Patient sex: M
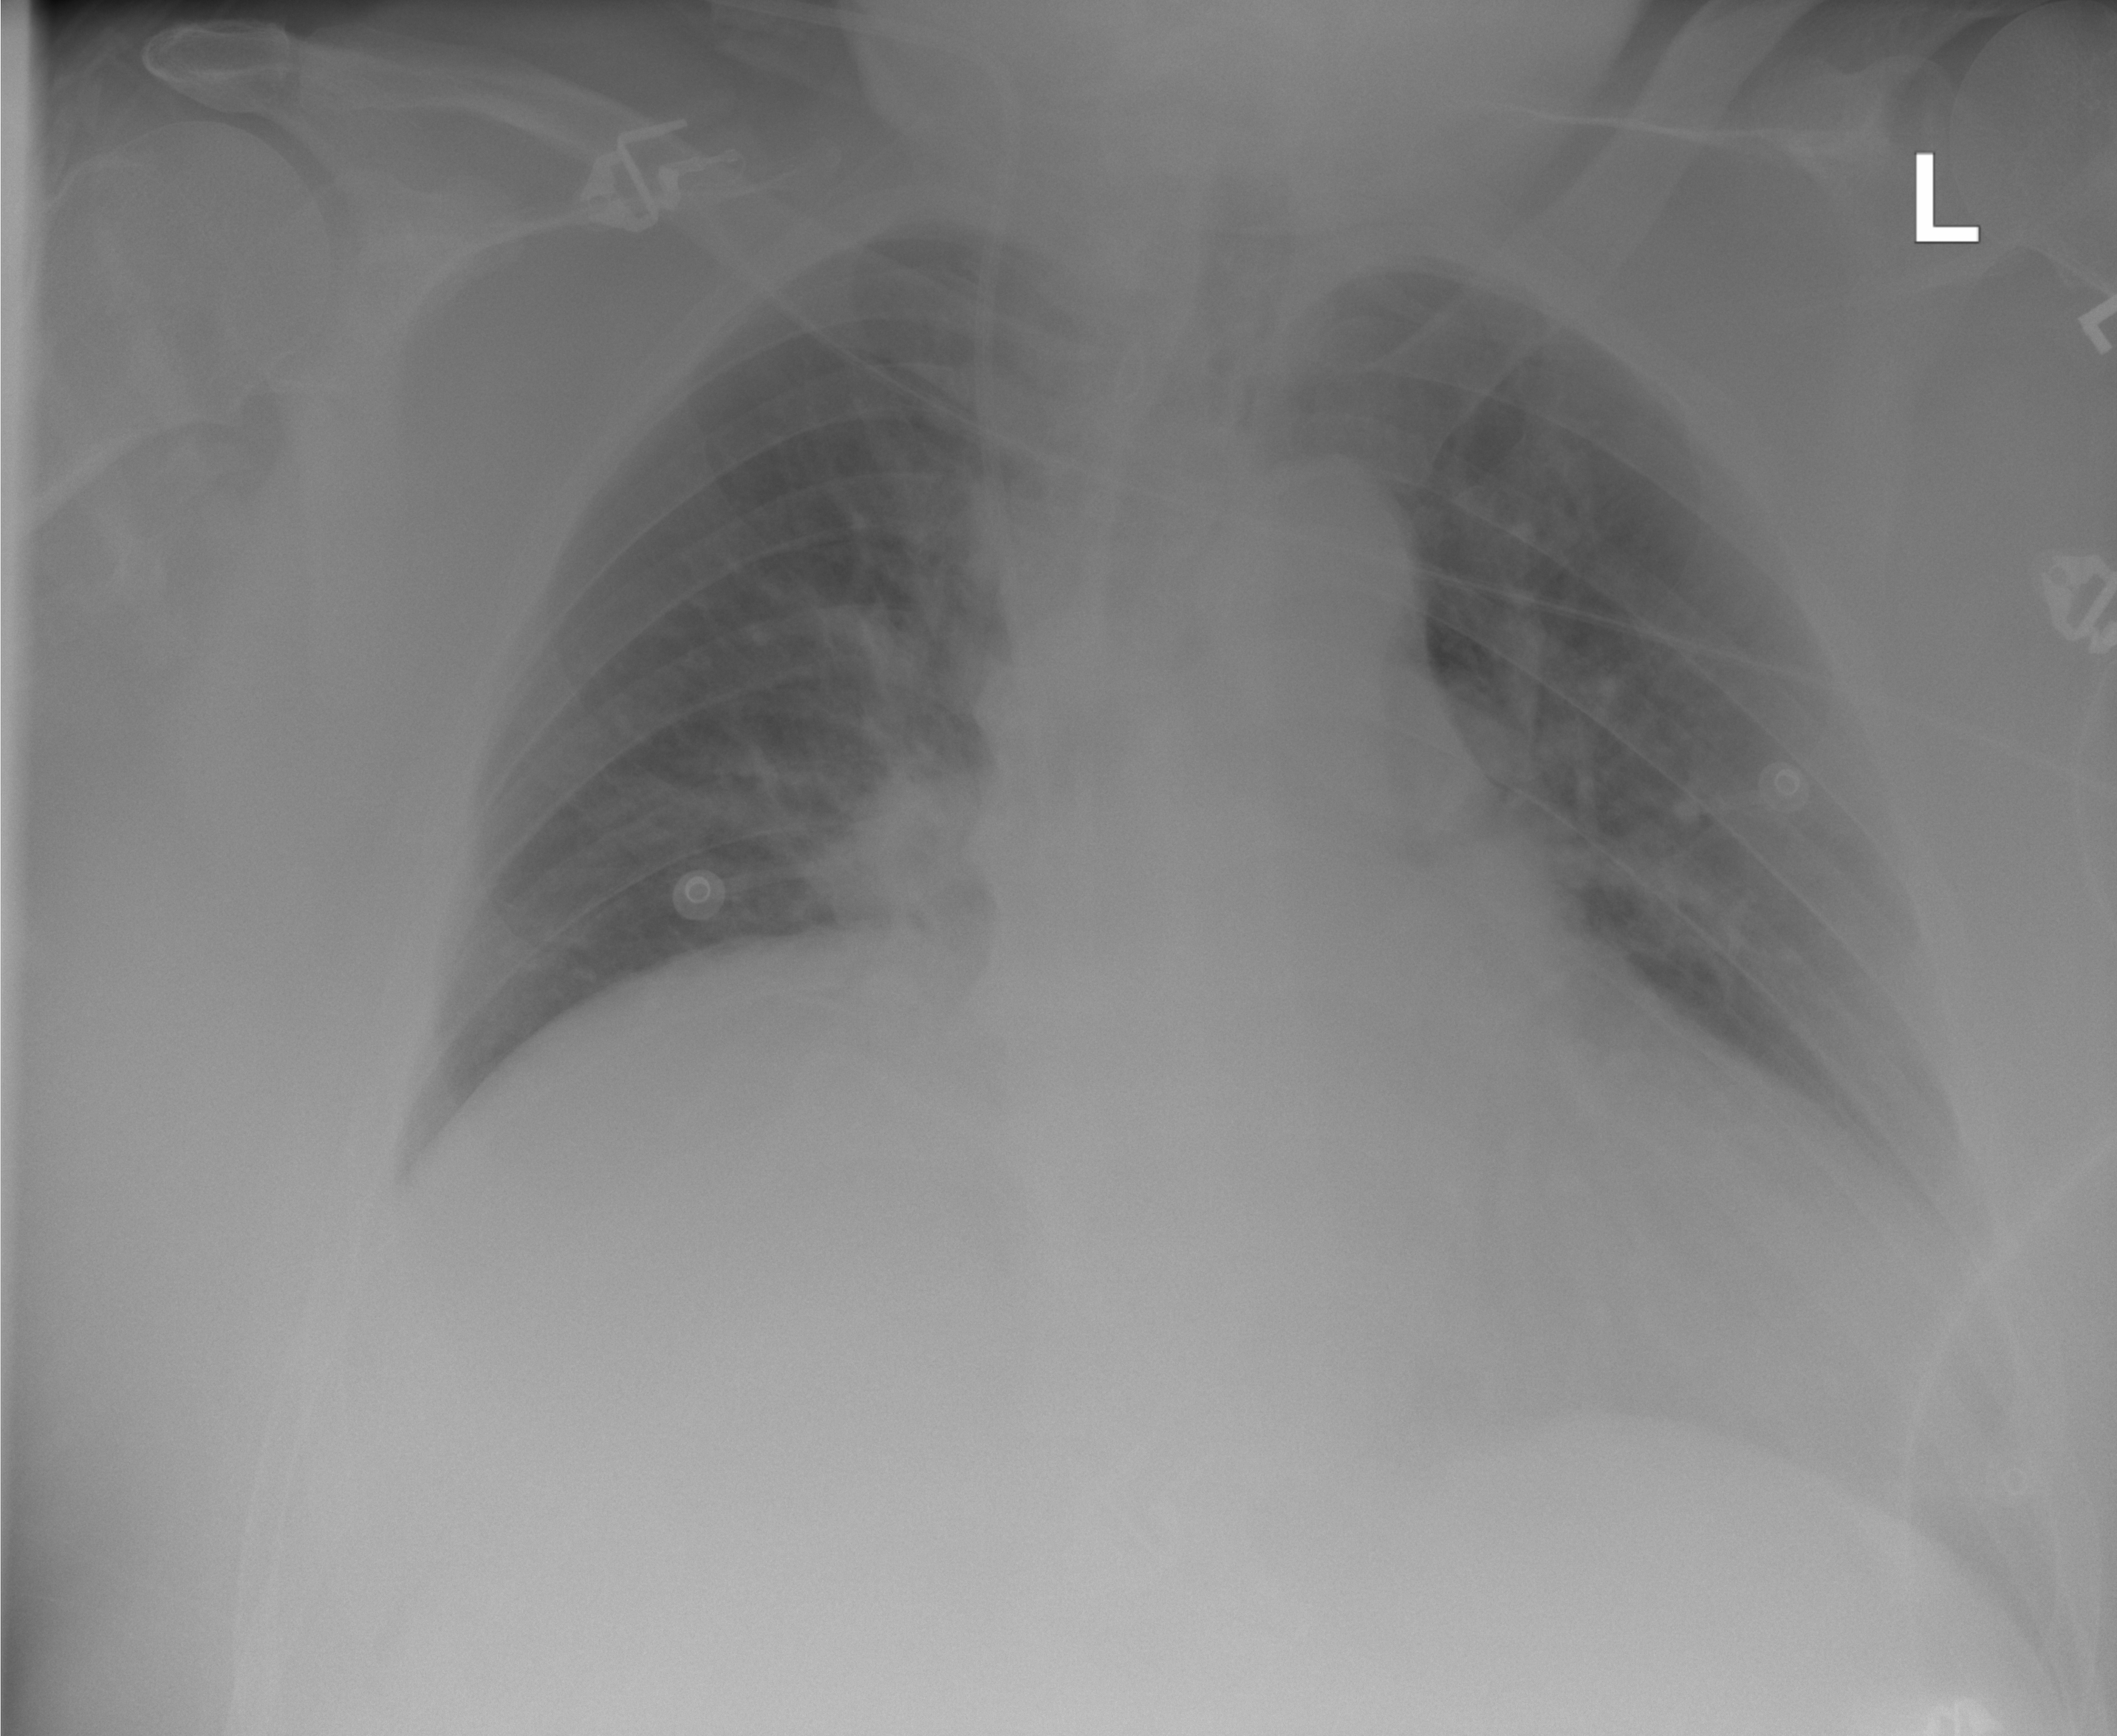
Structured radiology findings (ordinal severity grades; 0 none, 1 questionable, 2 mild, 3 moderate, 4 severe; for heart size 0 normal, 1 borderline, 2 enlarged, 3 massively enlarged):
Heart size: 2
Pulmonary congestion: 2
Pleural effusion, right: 0
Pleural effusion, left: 0
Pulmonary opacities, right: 0
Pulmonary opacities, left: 0
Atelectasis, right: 0
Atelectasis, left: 0